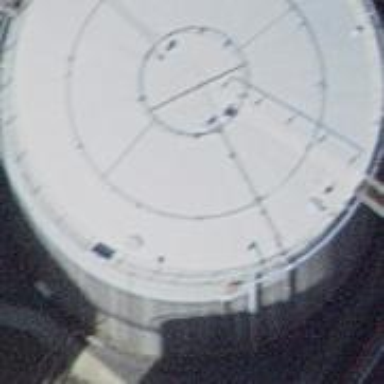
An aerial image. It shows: Storage tank that is man-made.